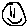
Label: smiley face